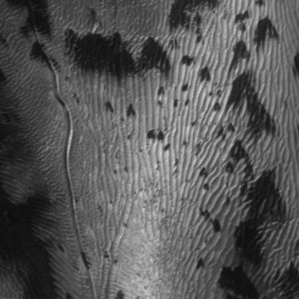
Label: frost